Question: I am using Scene Builder to create my GUI and my menu bar isn't resizing to the parent. How do i get it to do this?
When I try Modify -> Fit to Parent, the menu bar takes up the whole root pane, and obviously this isn't what i want. Here is an image of what i am talking about:

As you can see, the menu bar doesn't fully extend to the end of the window.
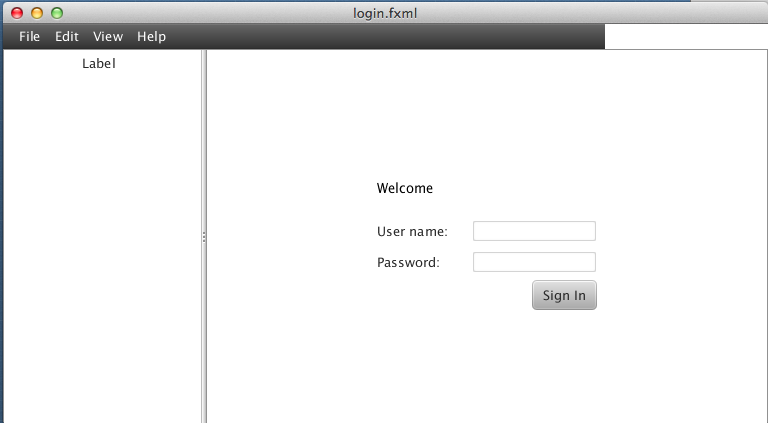
Answer: I had to set the anchor pane constraints in the menu bar. I had to make the left and right margins zero: